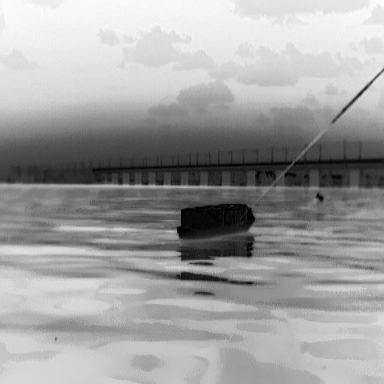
There are two objects shown in the infrared image, including a fishing_boat, and a warship.